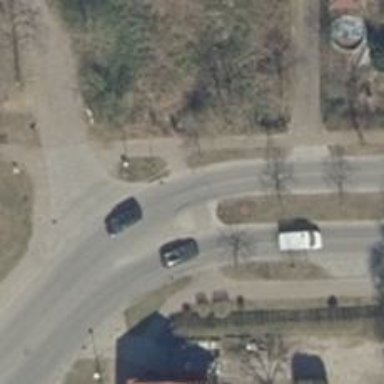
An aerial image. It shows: Asphalt footway with unmarked crossing that includes crossing island.